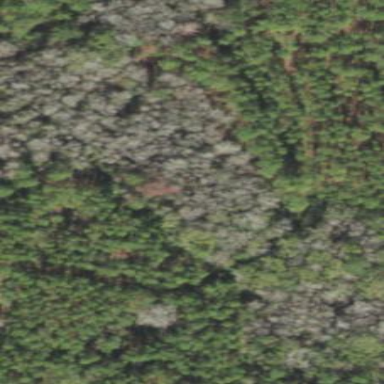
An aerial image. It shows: Forest dominated by needle-leaved trees.